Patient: sex F, age 51
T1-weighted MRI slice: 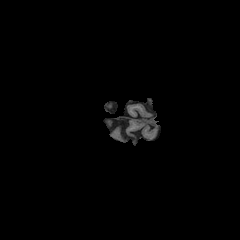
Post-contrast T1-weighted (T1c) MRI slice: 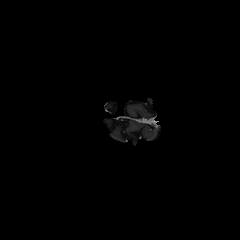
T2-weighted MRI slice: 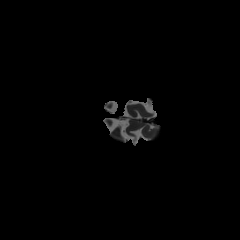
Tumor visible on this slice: no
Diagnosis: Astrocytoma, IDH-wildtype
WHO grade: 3